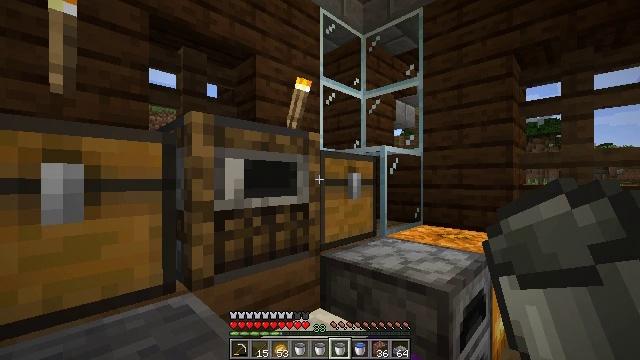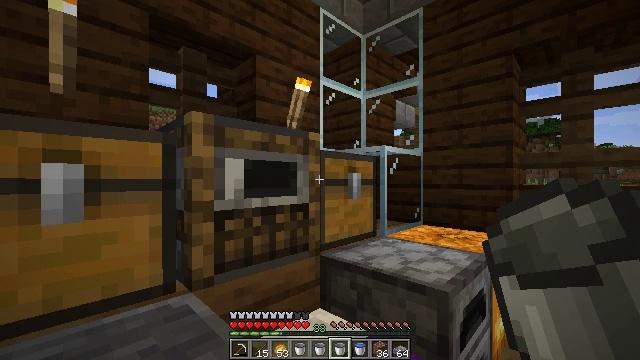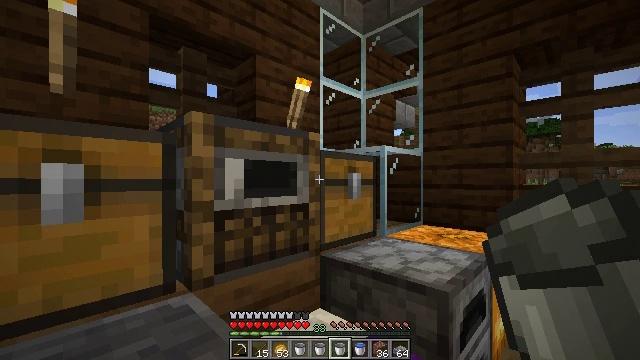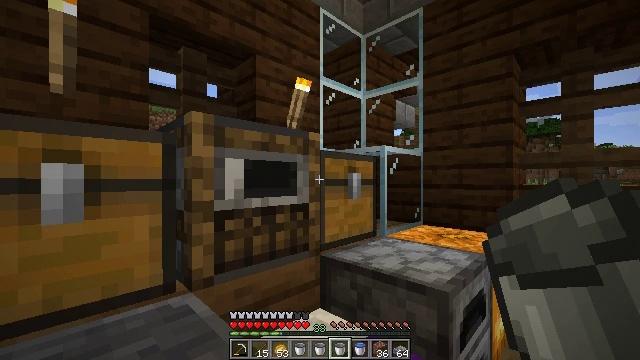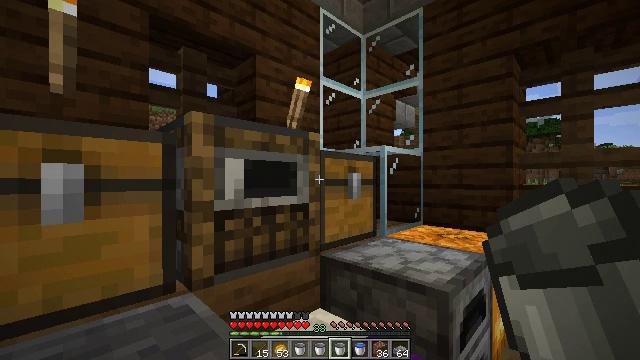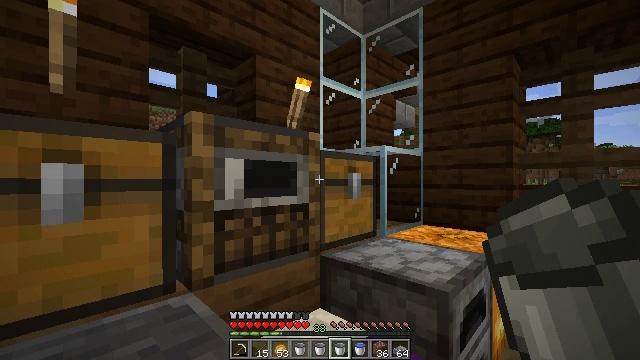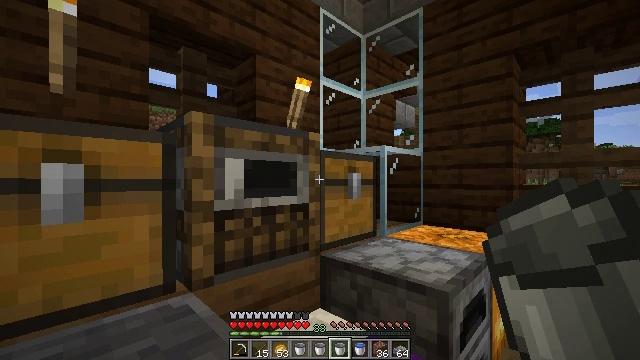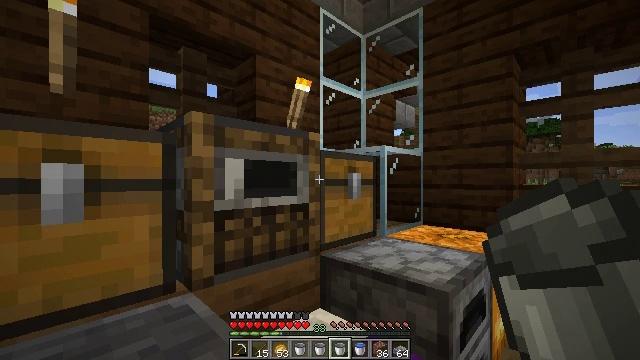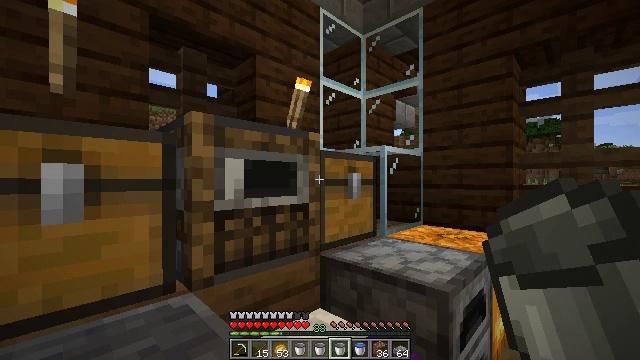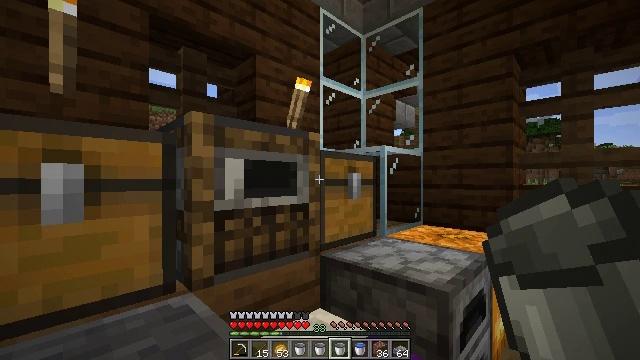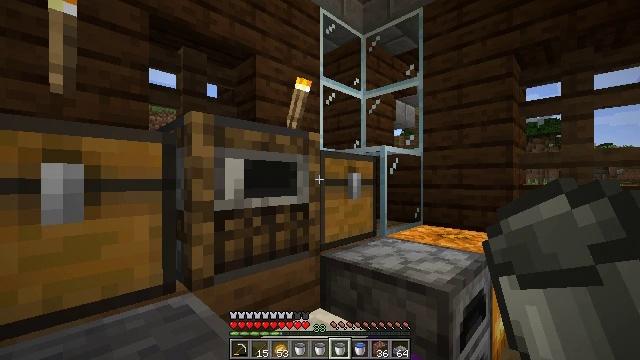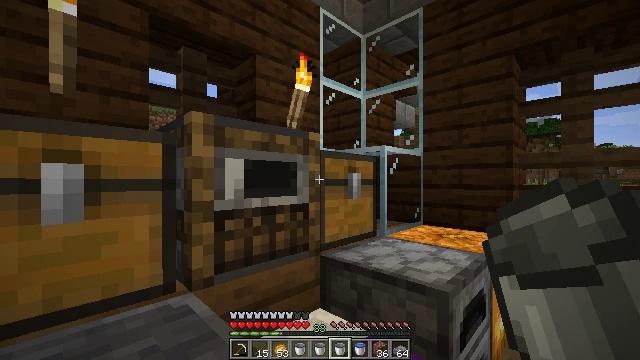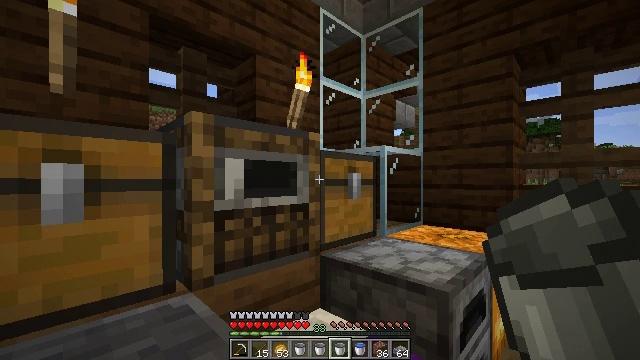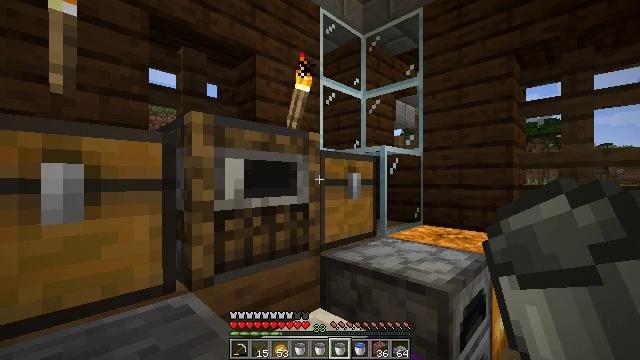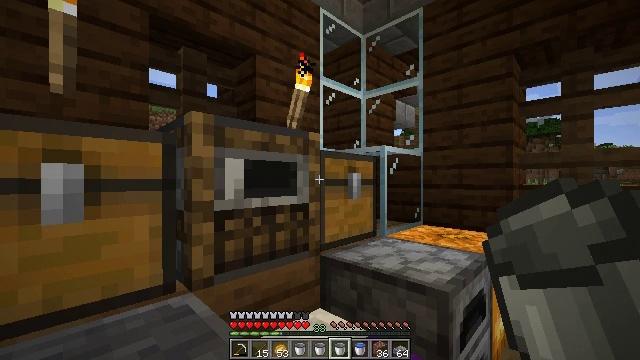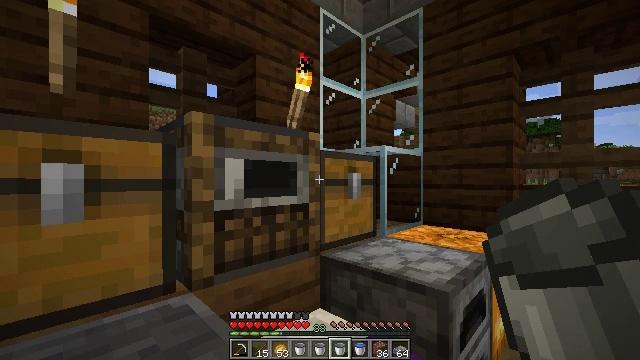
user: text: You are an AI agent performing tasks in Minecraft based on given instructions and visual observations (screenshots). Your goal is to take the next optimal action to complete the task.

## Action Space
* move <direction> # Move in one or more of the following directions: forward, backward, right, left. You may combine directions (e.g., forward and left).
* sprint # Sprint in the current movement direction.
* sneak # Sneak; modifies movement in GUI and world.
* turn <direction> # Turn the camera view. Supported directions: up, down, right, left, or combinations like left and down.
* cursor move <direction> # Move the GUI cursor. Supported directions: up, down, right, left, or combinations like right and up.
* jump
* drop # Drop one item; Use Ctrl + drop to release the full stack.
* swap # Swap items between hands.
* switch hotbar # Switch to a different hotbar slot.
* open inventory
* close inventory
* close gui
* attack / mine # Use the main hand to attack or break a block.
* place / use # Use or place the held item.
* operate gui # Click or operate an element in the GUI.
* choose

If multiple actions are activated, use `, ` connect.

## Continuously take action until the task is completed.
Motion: motion action
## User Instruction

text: Break the spruce leaves to clear the area.
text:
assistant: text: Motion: no_op
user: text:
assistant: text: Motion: no_op
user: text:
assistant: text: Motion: no_op
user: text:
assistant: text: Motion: no_op
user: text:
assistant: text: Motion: no_op
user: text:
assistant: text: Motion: no_op
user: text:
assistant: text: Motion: no_op
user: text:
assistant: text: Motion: no_op
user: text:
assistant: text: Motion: no_op
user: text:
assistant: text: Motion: no_op
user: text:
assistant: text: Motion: no_op
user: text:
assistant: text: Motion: no_op
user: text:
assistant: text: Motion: no_op
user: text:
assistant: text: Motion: no_op
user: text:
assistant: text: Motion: no_op
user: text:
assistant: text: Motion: no_op
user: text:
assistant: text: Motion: no_op
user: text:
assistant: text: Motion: no_op
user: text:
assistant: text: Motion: no_op
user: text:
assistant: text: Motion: no_op
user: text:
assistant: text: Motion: no_op
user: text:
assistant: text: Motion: no_op
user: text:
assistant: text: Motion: no_op
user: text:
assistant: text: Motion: no_op
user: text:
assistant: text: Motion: no_op
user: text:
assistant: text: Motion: no_op
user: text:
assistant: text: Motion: no_op
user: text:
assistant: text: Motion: no_op
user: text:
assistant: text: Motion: no_op
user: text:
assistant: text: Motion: no_op